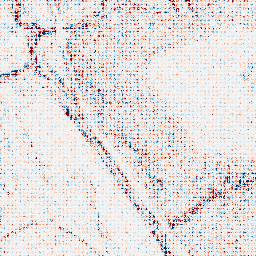
Category: wavelet
Decomposition family: wavelet_dwt
Decomposition parameters: wavelet: sym4
level: 1
Upsampling method: sinc_blackman
Upsampling parameters: scale: 8
kernel_size: 8
Upsampling scale: 8